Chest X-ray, AP view. Patient: 55 years old, sex M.
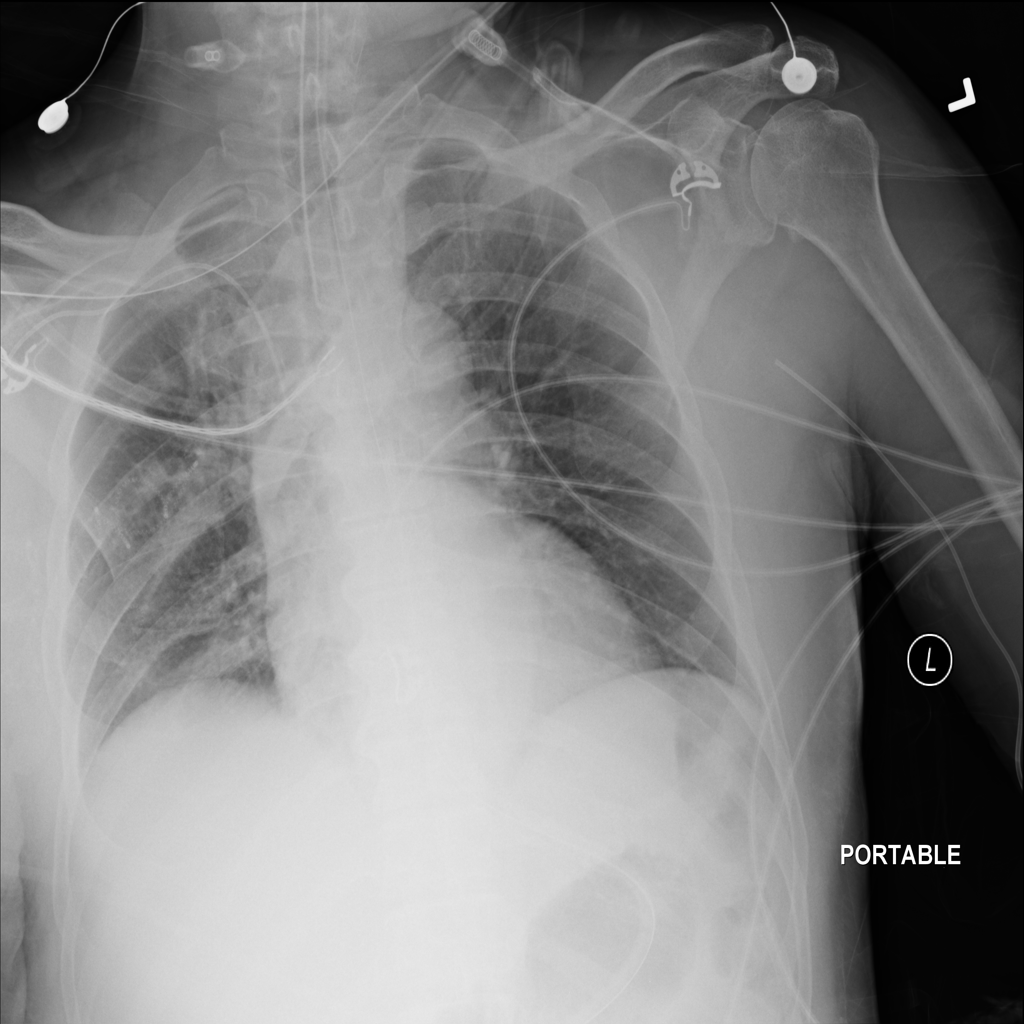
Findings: No Finding